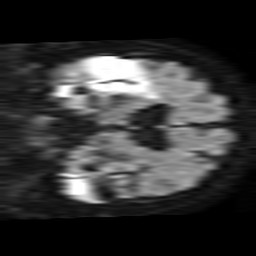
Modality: TRACE
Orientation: coronal
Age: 73
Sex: male
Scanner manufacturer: philips
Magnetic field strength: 1.5 T
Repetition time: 3.397 s
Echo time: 0.06899 s